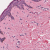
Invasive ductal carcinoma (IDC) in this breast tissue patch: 0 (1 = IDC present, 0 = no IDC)